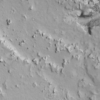
Label: not_dusty